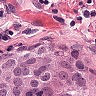
Metastatic tissue present: yes